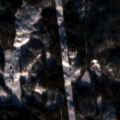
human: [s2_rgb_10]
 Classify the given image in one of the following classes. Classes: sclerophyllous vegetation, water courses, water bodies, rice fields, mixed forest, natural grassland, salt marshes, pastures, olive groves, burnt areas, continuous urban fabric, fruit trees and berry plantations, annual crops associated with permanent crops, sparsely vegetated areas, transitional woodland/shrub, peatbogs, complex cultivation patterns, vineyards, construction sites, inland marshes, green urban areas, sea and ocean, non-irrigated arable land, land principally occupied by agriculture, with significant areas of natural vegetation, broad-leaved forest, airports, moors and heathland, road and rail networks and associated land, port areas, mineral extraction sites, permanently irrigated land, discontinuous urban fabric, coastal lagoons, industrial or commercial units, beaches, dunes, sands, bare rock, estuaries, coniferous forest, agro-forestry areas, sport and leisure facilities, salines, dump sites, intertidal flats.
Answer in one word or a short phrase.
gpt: coniferous forest, mixed forest, transitional woodland/shrub